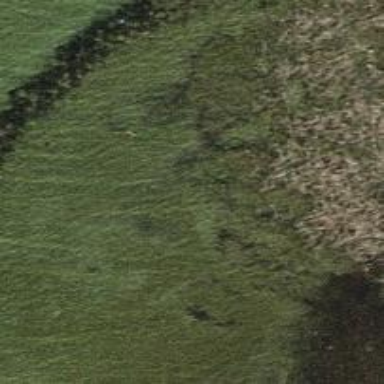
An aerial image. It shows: Open area covered with grass.